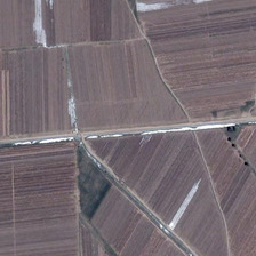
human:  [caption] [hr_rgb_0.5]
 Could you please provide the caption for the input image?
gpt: It's white, brown and brown.

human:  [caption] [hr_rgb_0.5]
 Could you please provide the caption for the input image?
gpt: It is white, brown and light brown.

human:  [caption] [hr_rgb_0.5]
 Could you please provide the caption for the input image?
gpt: is white, brown and light brown.

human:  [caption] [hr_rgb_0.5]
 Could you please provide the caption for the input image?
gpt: It is white, brown and brown brown.

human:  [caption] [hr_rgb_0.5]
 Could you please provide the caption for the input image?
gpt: It is available in white, brown and light brown.